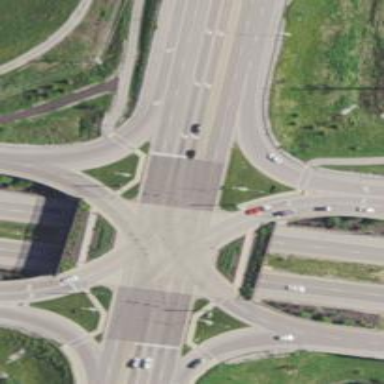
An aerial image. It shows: Secondary link road with bridge.